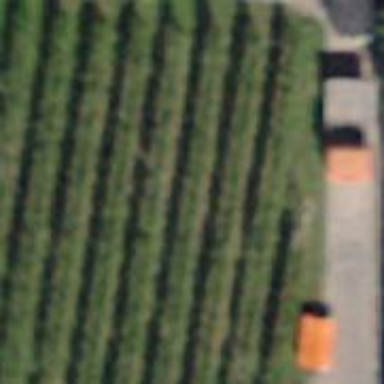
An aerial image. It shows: Vineyard with grape crops.